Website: lowes
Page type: customer-info-address
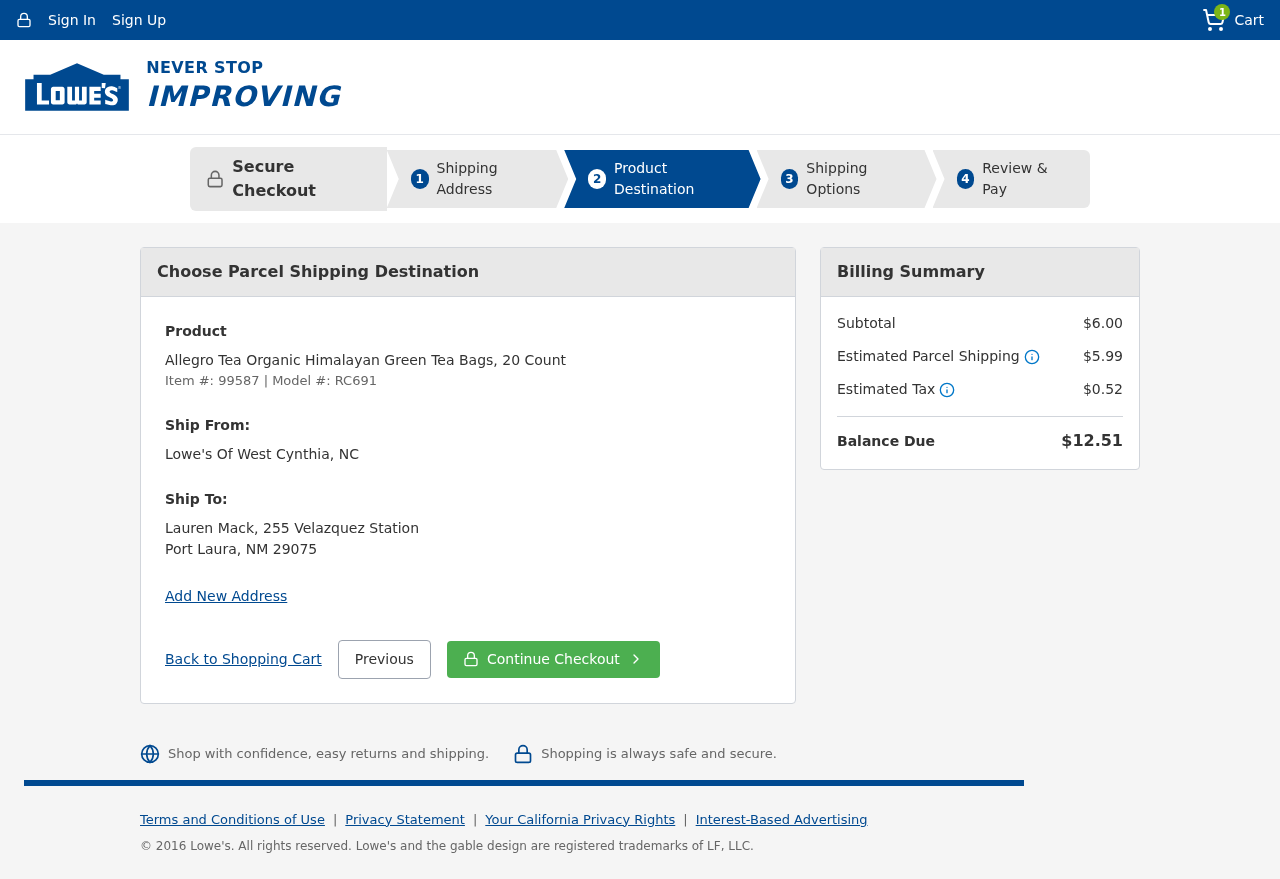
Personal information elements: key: PII_FULLNAME
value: Lauren Mack
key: PII_STREET
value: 255 Velazquez Station
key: PII_CITY_STATE2
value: West Cynthia, NC
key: PII_CITY_STATE_ZIP
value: Port Laura, NM 29075
Product elements: key: PRODUCT1_NAME
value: Allegro Tea Organic Himalayan Green Tea Bags, 20 Count
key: PRODUCT1_ITEM_NUMBER
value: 99587
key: PRODUCT1_MODEL_NUMBER
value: RC691
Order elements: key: ORDER_NUM_ITEMS
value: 1
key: ORDER_SUBTOTAL
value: $6.00
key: ORDER_SHIPPING_COST
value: $5.99
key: ORDER_TAX
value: $0.52
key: ORDER_TOTAL
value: $12.51